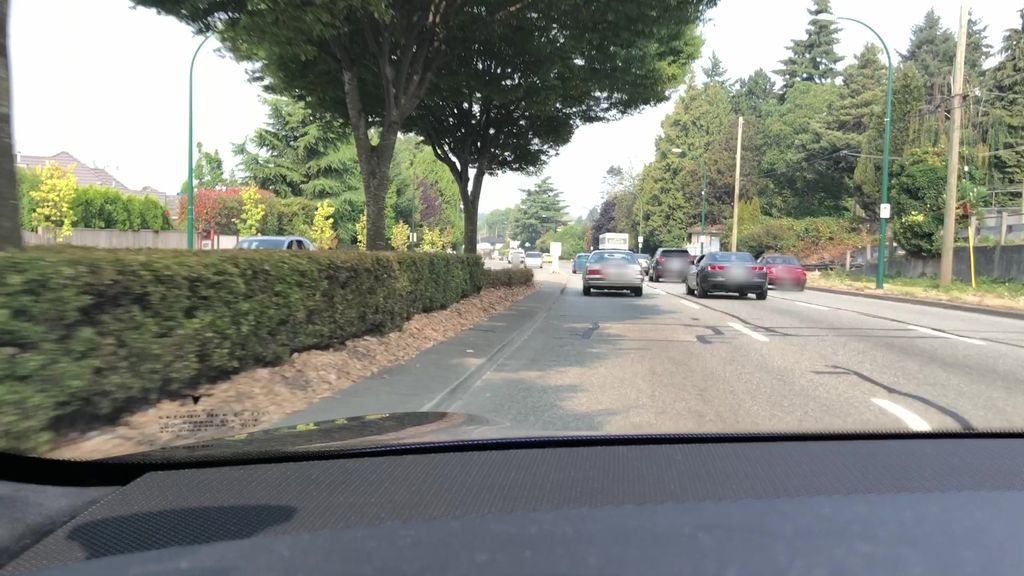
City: vancouver